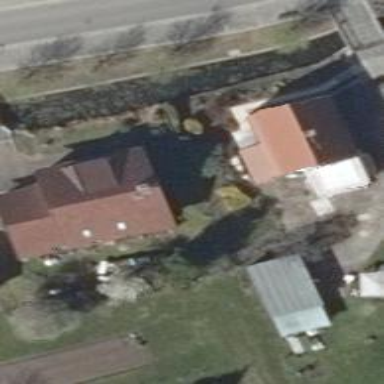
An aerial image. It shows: Gabled roofed house.